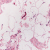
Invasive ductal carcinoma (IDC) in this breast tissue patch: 0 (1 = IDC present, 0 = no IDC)